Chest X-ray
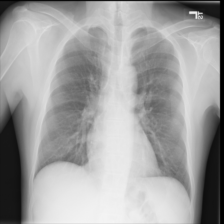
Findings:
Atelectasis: negative
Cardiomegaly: negative
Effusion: negative
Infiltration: negative
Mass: negative
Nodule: negative
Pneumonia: negative
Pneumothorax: negative
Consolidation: negative
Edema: negative
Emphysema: negative
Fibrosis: negative
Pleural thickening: positive
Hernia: negative